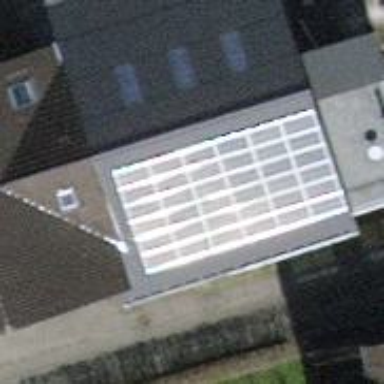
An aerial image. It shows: Solar power generator using photovoltaic panels.